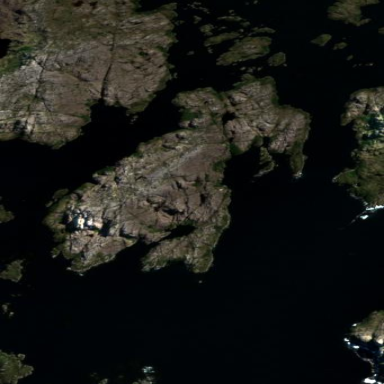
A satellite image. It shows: Island with natural coastline.